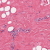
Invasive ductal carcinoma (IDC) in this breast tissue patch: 0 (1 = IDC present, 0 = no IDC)